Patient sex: M
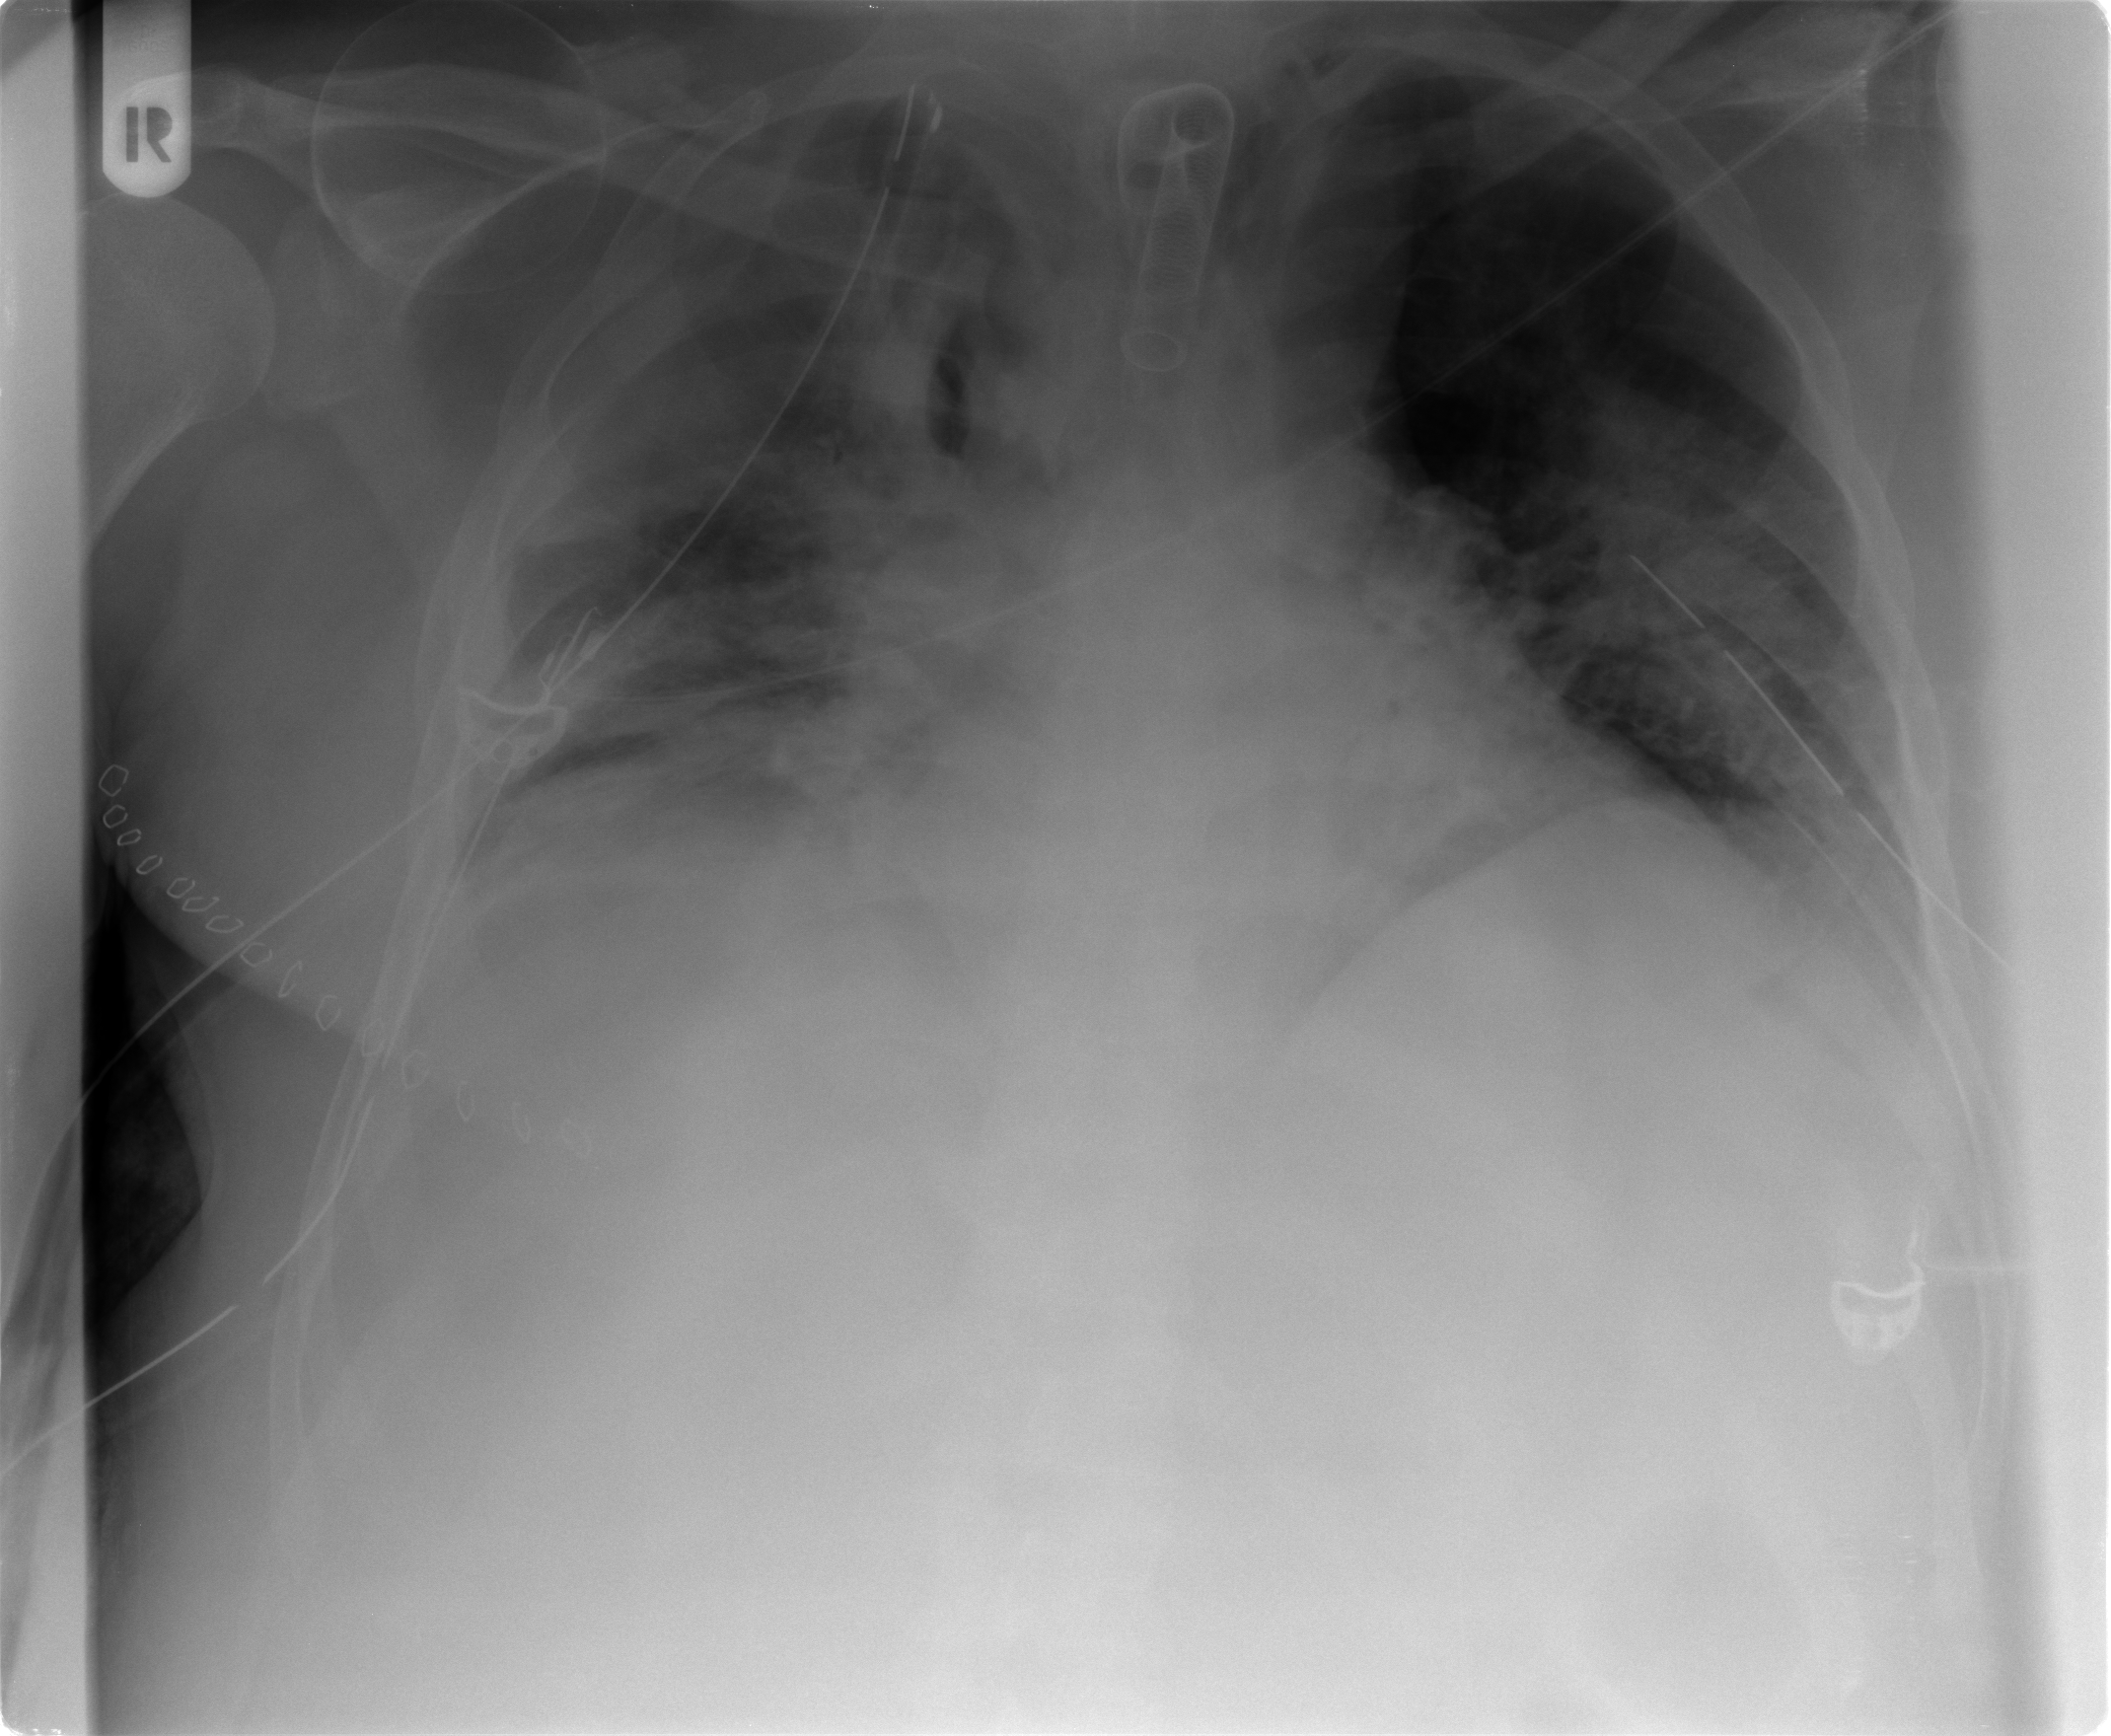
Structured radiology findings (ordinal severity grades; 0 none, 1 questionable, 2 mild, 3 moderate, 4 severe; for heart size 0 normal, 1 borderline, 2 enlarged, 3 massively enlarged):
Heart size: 2
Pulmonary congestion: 2
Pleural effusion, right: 3
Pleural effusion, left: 2
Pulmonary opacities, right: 3
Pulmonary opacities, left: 3
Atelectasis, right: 3
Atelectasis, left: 2